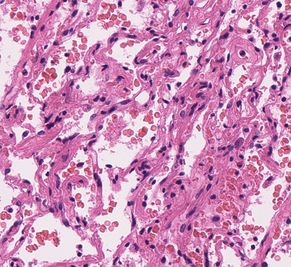
Tumor epithelial tissue: no
Tumor-associated stroma tissue: no
Normal tissue: yes